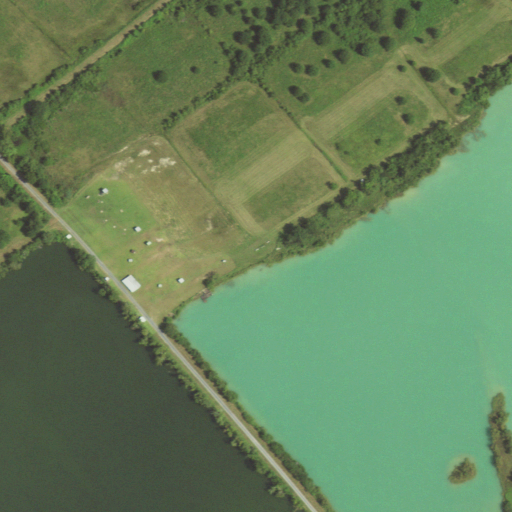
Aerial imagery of ridge(s) in Louisiana named Lake Ridge containing herbaceous wetlands, open water, woody wetlands, and pasture